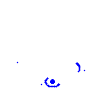
Particle: electron